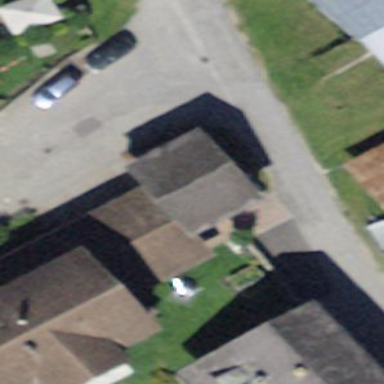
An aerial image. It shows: Shed building.